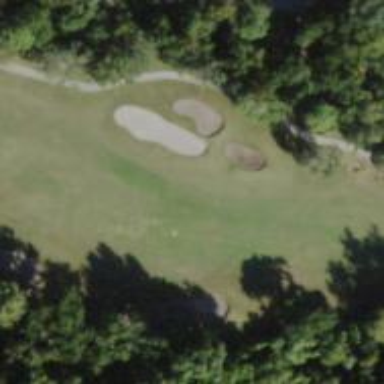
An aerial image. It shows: Golf hole.